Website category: auto
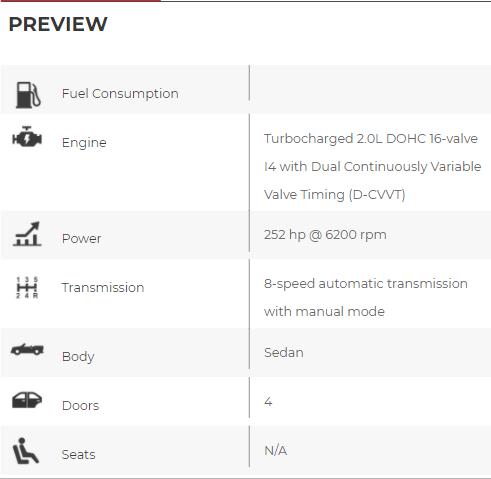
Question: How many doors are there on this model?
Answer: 4

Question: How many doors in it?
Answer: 4

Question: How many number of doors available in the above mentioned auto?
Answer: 4

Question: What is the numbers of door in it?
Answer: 4

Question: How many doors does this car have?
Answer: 4

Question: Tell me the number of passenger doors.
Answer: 4

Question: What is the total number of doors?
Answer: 4

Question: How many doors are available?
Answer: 4

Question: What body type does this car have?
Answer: Sedan

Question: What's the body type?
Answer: Sedan

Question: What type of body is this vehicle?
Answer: Sedan

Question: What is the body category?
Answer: Sedan

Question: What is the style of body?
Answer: Sedan

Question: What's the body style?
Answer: Sedan

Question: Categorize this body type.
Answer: Sedan

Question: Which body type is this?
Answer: Sedan

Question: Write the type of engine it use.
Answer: Turbocharged 2.0L DOHC 16-valve I4 with Dual Continuously Variable Valve Timing (D-CVVT)

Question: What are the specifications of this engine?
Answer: Turbocharged 2.0L DOHC 16-valve I4 with Dual Continuously Variable Valve Timing (D-CVVT)

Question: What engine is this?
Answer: Turbocharged 2.0L DOHC 16-valve I4 with Dual Continuously Variable Valve Timing (D-CVVT)

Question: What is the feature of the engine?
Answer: Turbocharged 2.0L DOHC 16-valve I4 with Dual Continuously Variable Valve Timing (D-CVVT)

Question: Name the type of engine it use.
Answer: Turbocharged 2.0L DOHC 16-valve I4 with Dual Continuously Variable Valve Timing (D-CVVT)

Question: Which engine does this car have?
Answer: Turbocharged 2.0L DOHC 16-valve I4 with Dual Continuously Variable Valve Timing (D-CVVT)

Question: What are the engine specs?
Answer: Turbocharged 2.0L DOHC 16-valve I4 with Dual Continuously Variable Valve Timing (D-CVVT)

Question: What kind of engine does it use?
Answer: Turbocharged 2.0L DOHC 16-valve I4 with Dual Continuously Variable Valve Timing (D-CVVT)

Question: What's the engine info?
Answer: Turbocharged 2.0L DOHC 16-valve I4 with Dual Continuously Variable Valve Timing (D-CVVT)

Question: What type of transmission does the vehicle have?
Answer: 8-speed automatic transmission with manual mode

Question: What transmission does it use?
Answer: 8-speed automatic transmission with manual mode

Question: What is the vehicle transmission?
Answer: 8-speed automatic transmission with manual mode

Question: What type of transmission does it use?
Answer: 8-speed automatic transmission with manual mode

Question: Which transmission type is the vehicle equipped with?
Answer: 8-speed automatic transmission with manual mode

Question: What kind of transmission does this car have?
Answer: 8-speed automatic transmission with manual mode

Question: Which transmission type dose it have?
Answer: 8-speed automatic transmission with manual mode

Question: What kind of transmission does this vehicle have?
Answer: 8-speed automatic transmission with manual mode

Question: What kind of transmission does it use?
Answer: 8-speed automatic transmission with manual mode

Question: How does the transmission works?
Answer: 8-speed automatic transmission with manual mode

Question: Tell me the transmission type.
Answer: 8-speed automatic transmission with manual mode

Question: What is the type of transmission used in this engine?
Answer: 8-speed automatic transmission with manual mode

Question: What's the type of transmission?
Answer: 8-speed automatic transmission with manual mode

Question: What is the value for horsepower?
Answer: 252 hp @ 6200 rpm

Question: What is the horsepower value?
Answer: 252 hp @ 6200 rpm

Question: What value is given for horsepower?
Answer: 252 hp @ 6200 rpm

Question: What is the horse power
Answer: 252 hp @ 6200 rpm

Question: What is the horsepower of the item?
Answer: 252 hp @ 6200 rpm

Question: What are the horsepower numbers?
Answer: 252 hp @ 6200 rpm

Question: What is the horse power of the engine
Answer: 252 hp @ 6200 rpm

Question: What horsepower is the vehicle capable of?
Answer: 252 hp @ 6200 rpm

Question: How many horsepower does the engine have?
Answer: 252 hp @ 6200 rpm

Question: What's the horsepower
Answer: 252 hp @ 6200 rpm

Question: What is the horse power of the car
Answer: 252 hp @ 6200 rpm

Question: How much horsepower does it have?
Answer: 252 hp @ 6200 rpm

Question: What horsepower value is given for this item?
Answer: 252 hp @ 6200 rpm

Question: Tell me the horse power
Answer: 252 hp @ 6200 rpm